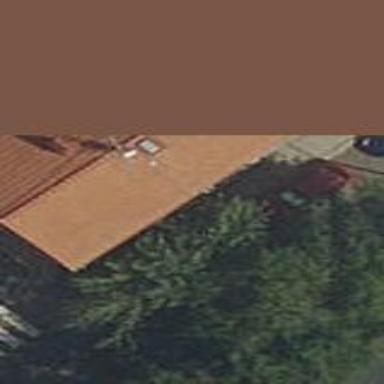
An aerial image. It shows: Hipped-roof building with apartments.